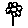
Label: flower